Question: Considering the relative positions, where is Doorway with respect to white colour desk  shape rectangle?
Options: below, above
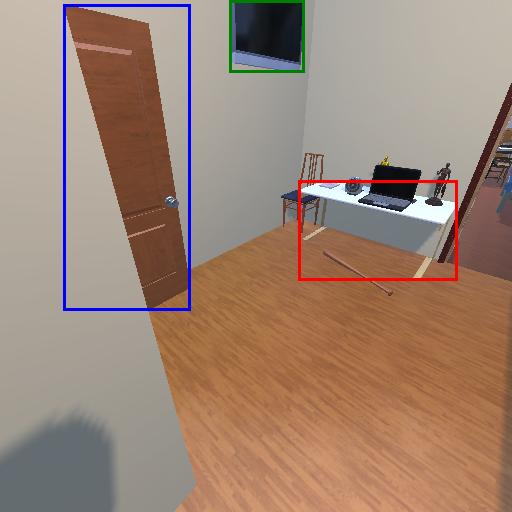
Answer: below